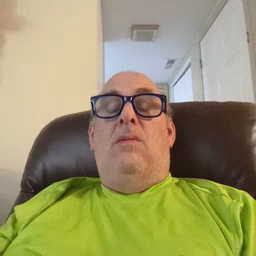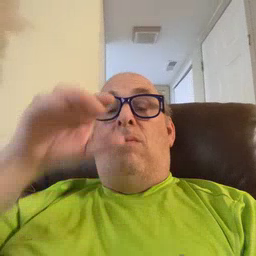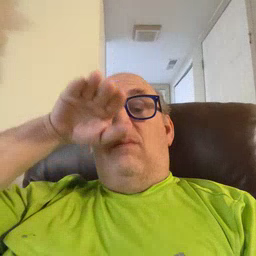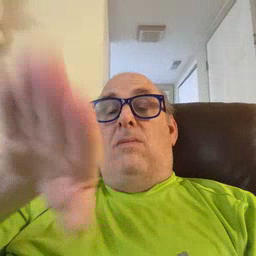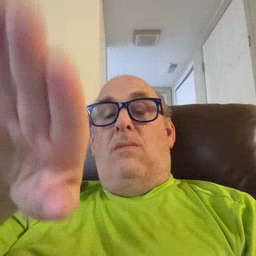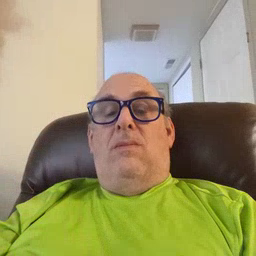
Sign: elephant